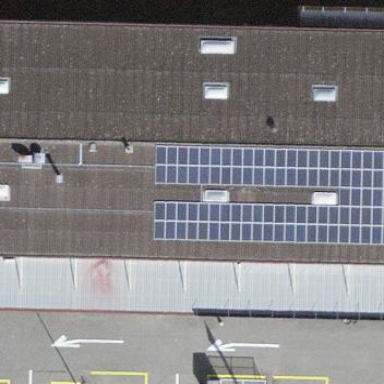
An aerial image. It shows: Solar power generator.